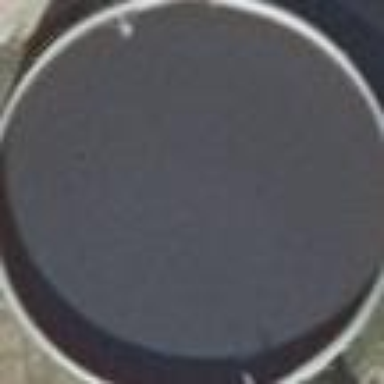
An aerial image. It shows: Storage tank that is man-made.